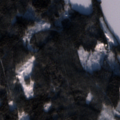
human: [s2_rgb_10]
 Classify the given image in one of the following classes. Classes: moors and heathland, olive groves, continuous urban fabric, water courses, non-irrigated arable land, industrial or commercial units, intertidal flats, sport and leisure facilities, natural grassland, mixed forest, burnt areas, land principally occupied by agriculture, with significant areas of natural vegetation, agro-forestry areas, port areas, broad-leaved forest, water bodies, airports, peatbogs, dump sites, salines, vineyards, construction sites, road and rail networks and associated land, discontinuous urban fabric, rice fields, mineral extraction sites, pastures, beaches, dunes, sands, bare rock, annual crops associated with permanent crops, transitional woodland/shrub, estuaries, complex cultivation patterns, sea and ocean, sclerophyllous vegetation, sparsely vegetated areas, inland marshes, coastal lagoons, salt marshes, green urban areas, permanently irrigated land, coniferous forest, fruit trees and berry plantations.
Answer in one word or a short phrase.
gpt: coniferous forest, water bodies